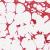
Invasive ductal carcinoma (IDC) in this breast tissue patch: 0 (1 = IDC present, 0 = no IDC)